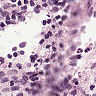
Metastatic tissue present: no